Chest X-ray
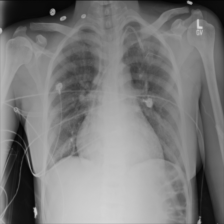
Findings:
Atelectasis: negative
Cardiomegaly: negative
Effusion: negative
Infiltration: negative
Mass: negative
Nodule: negative
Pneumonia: negative
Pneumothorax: negative
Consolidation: negative
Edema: negative
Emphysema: negative
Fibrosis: negative
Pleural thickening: negative
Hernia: negative